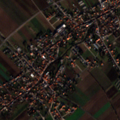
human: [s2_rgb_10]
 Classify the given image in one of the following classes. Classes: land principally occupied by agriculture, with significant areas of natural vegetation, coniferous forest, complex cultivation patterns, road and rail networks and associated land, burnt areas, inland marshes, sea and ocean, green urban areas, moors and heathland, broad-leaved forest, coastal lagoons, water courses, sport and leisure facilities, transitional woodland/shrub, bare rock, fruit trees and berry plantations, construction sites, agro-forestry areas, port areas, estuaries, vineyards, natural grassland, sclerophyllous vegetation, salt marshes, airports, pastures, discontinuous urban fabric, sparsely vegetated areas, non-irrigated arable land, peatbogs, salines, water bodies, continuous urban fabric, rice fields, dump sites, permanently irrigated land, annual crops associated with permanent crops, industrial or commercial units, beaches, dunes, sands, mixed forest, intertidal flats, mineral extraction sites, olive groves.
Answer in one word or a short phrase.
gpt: discontinuous urban fabric, non-irrigated arable land